Question: Given the following four-coloring problem graph, where part of the region has been pre-colored, how many coloring combinations are there for the remaining region?
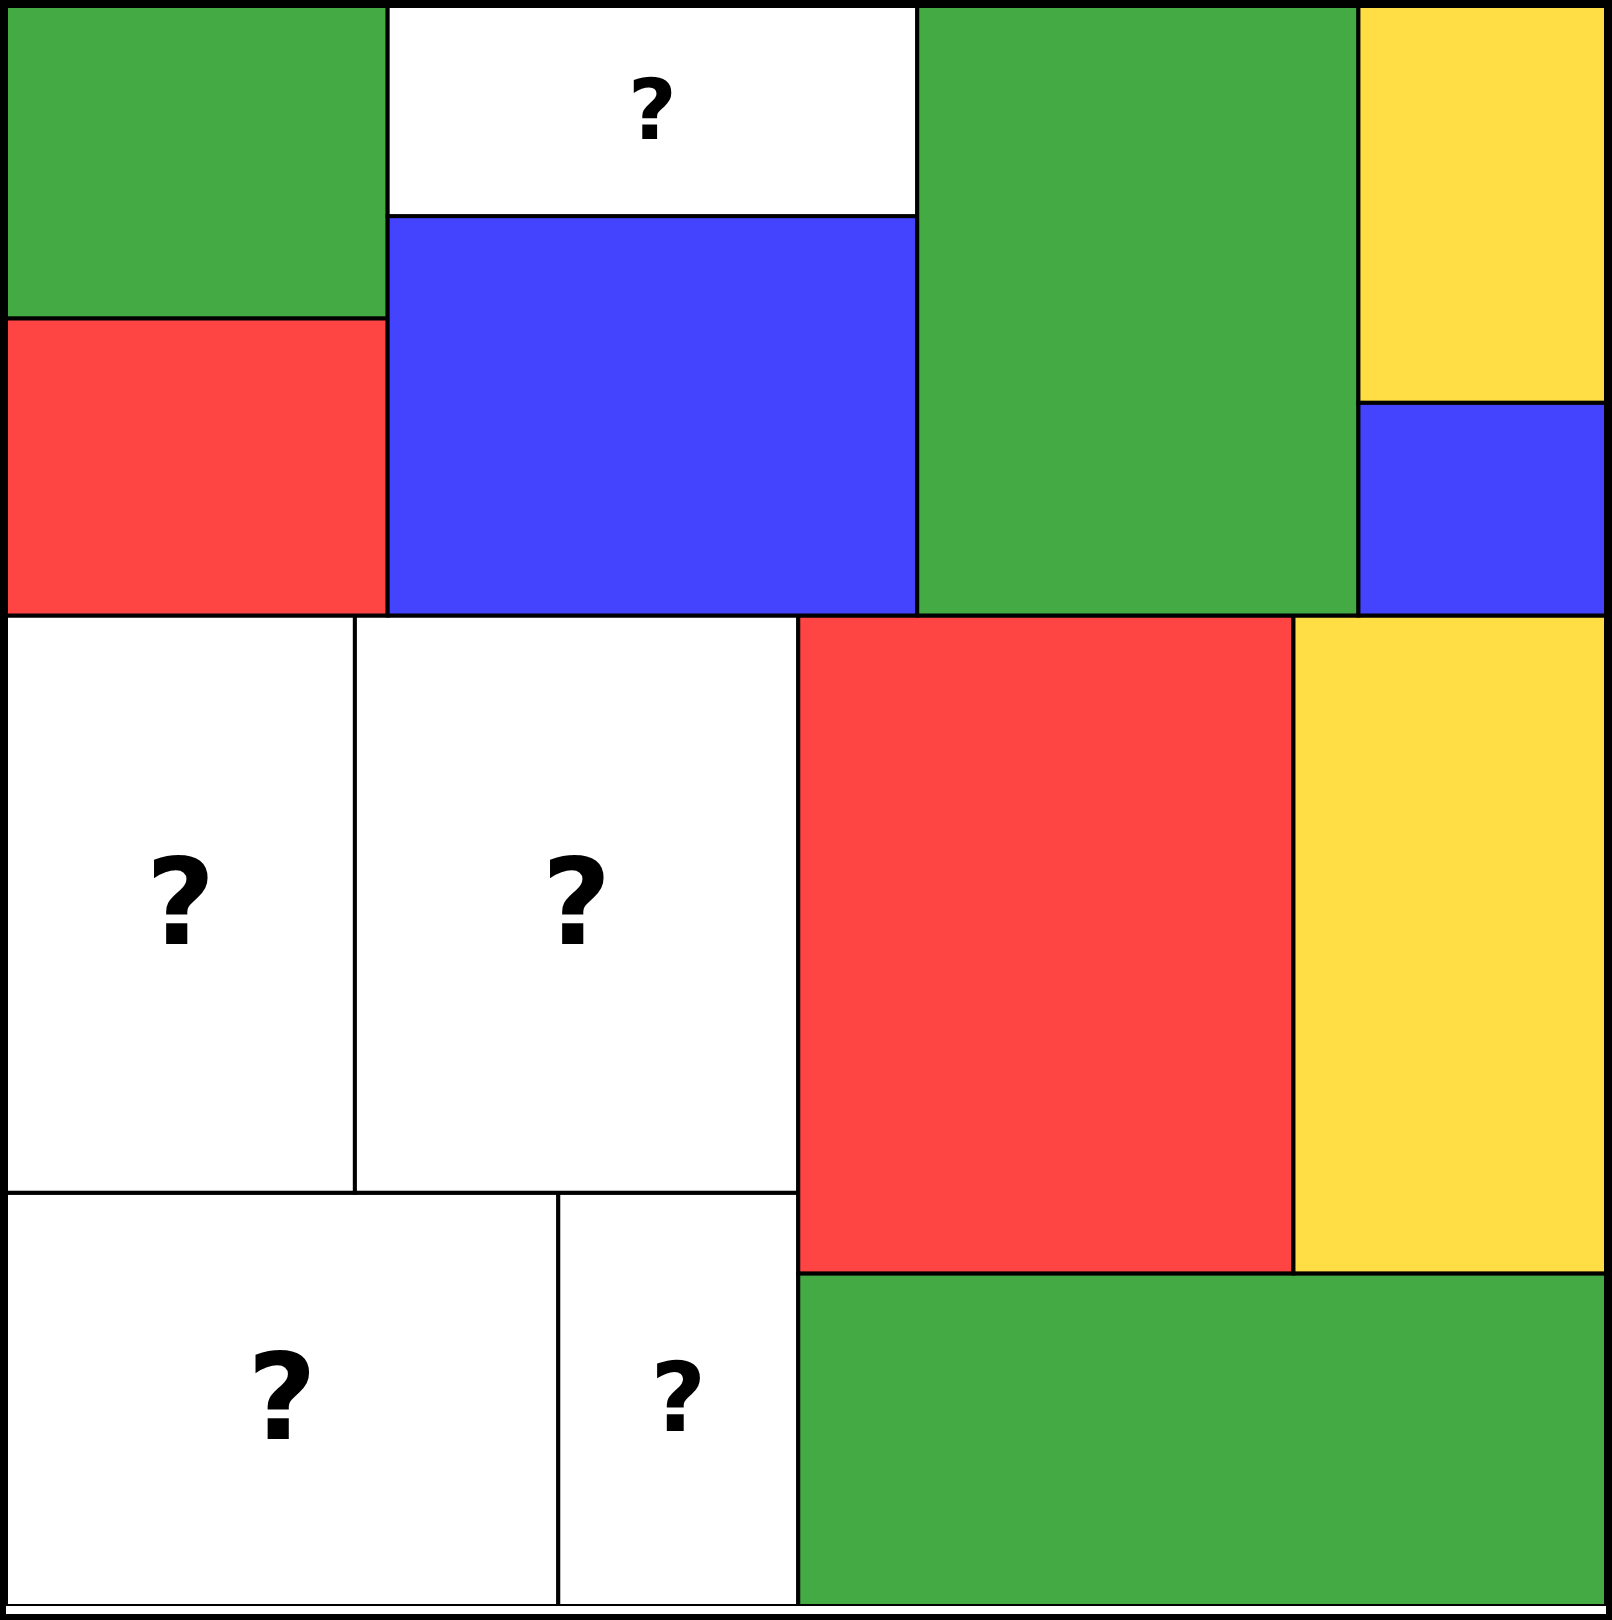
Answer: 18